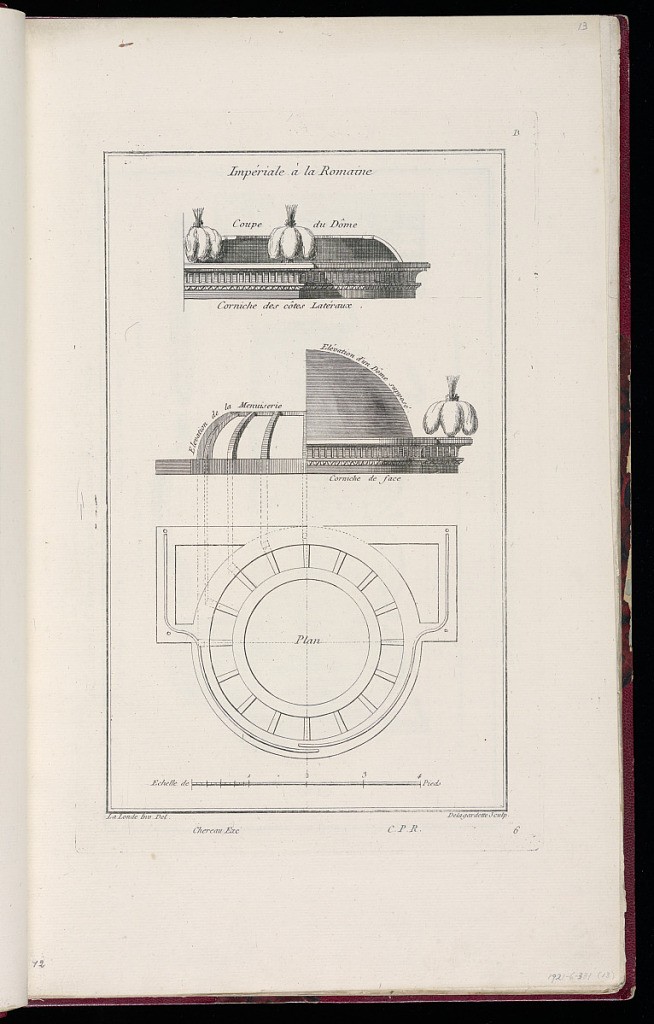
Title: Impériale à la Romaine
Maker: Richard de Lalonde, French, active 1780–96
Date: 1775-1788
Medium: Etching on off-white laid paper
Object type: Print
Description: Design for a Roman Style bed canopy, with plan, elevation, and cross-section. The plate is signed and numbered.